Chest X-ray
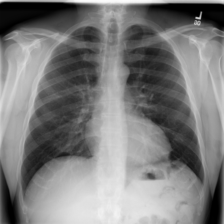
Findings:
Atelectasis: negative
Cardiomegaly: negative
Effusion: negative
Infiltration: negative
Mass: negative
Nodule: negative
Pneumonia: negative
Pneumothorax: negative
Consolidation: negative
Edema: negative
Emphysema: negative
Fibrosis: negative
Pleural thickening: negative
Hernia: negative